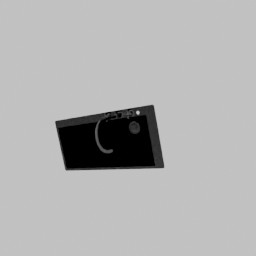
Label: appliances